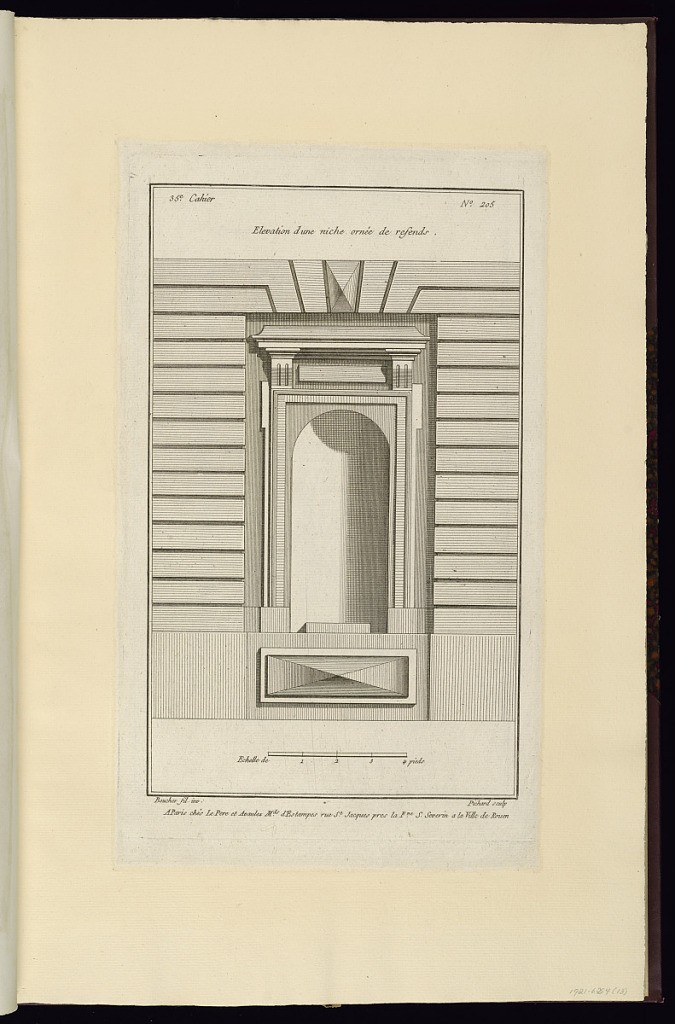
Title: Elevation d'une niche ornée de refends
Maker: Juste-François Boucher, French, 1736 – 1782
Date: ca. 1775
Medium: Engraving on off white laid paper
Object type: Print
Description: Design for a niche set within a wall of large stones, and a pyramidal plaque below. The plate is signed.